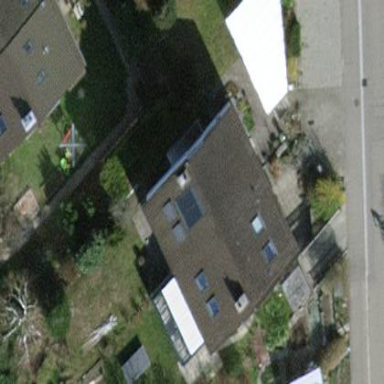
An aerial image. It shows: Terrace building.